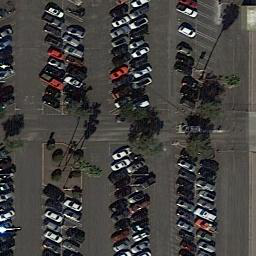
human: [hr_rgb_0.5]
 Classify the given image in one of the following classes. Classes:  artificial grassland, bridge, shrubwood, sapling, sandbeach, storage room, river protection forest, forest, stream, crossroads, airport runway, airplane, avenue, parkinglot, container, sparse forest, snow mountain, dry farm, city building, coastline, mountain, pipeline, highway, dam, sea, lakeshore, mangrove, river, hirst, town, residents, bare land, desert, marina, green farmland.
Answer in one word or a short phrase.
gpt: parkinglot